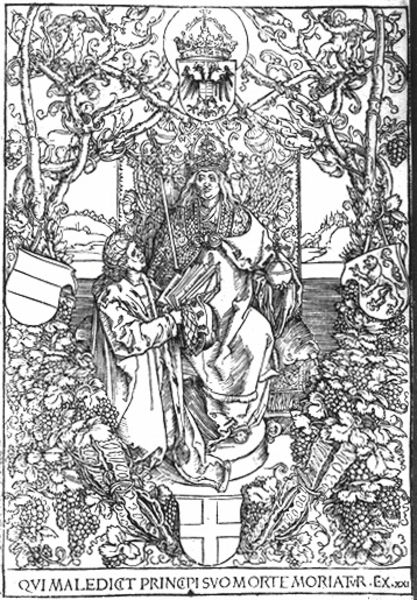
Titel: Bildnis des Konrad Celtis
Künstler: Albrecht Dürer
Institution: (Seriendruck)
Schlagwörter: adler, baum, blätter, mann, umhang, menschen, sitzen, blumen, fenster, frau, grau, männer, schwarz, szene, weiss, zeichnung, rose, ornament, alt, rahmen, tod, porträt, strauch, busch, büsche, kirche, mantel, reich, blatt, pflanzen, krone, wald, engel, ranken, trauben, holzschnitt, schrift, seitlich, grafik, graphik, erhaben, kaiser, könig, thron, inschrift, ornamente, gewächs, schild, buch, kreuz, druck, lithographie, schnitt, schwarz weiss, stich, illustration, scharz, schwert, text, herrscher, ritter, litographie, ranke, buchdruck, wappen, real, jesus, mittelalter, dornen, krönung, prinz, löwe, heilige, gestrüpp, dürer, reben, weinstock, emblem, kupferstich, christentum, laube, wertvoll, insignien, zepter, szepter, morte, latein, doppeladler, neuzeit, reichsapfel, deutsches reich, laten, heraldik, habsburg, reichsadler, würdig, holzshcnitt, konkret, pflanten, bindenschild, scön, bundesadler, herrscherinsignien, pflamnze, qui, flanzen, principi, qvi, ex, maledicit, suo, svo, moriatur, moriatvr